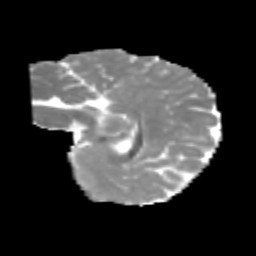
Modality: MD
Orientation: sagittal
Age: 6
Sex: female
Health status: healthy